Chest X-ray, PA view. Patient: 58 years old, sex F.
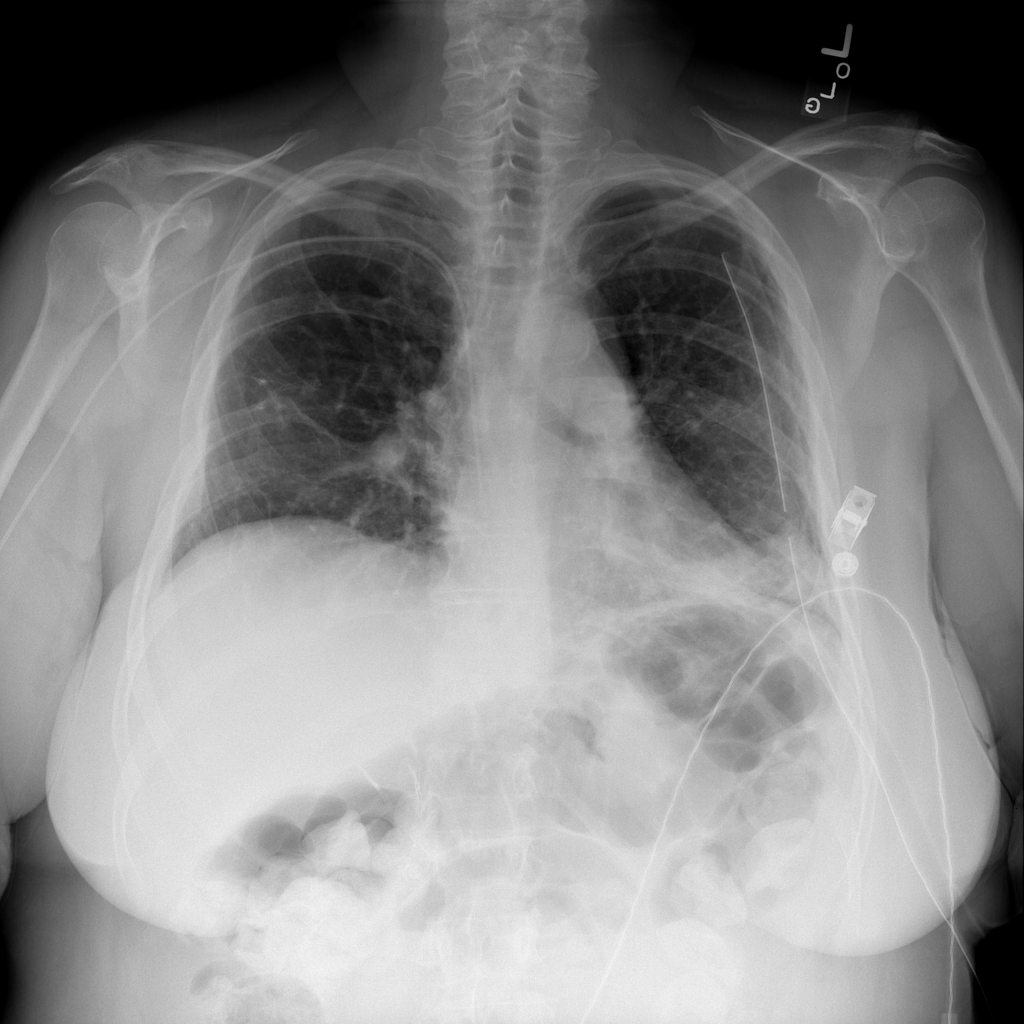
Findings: Atelectasis, Infiltration